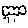
Label: cloud